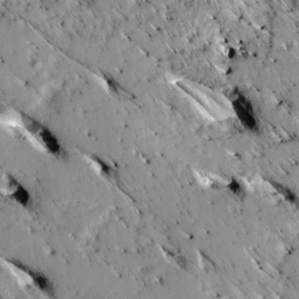
Label: non_frost